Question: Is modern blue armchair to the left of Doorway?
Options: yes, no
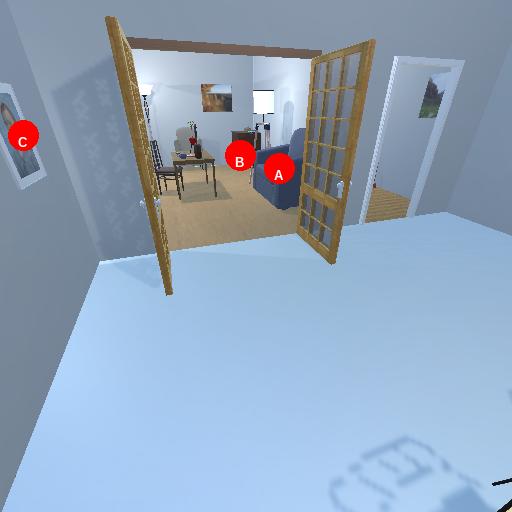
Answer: yes